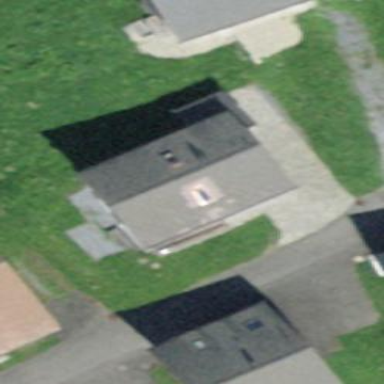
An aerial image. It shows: Detached building.